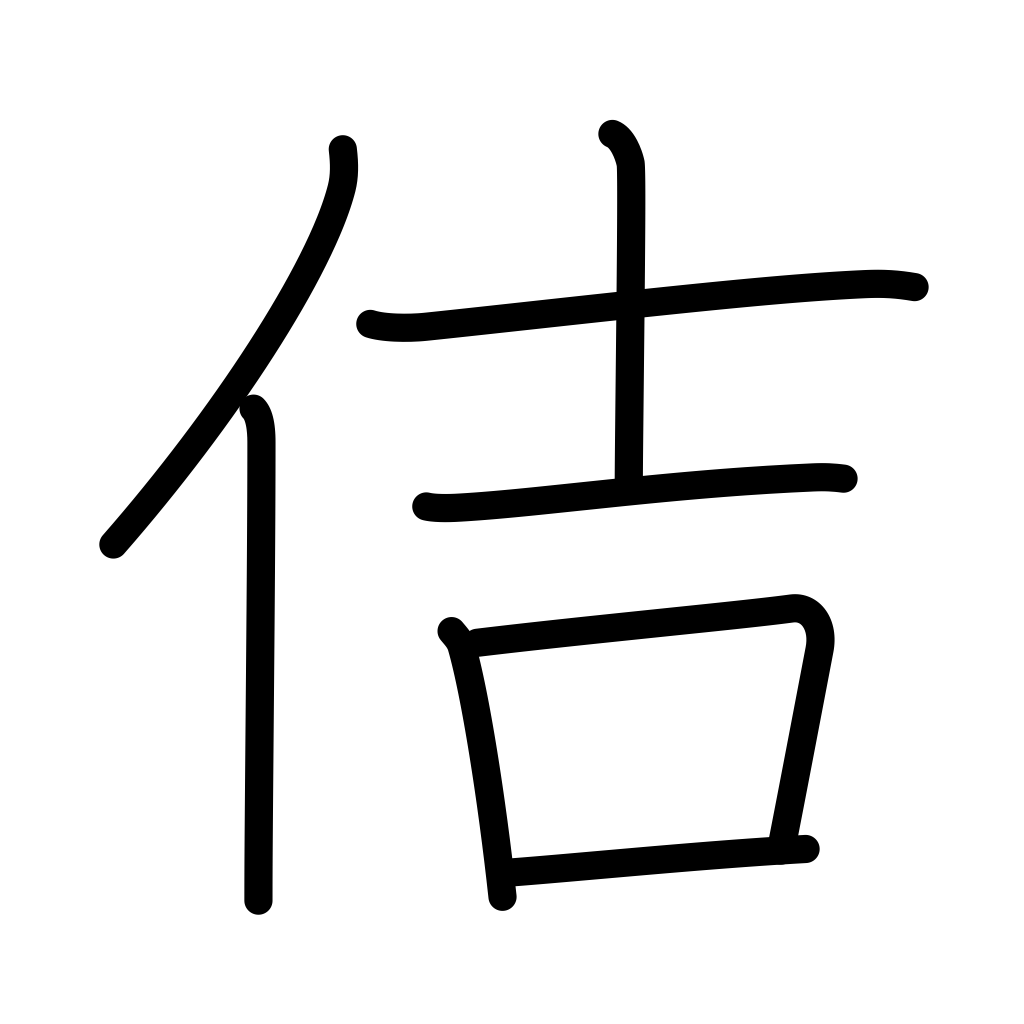
Meaning: healthy, correct